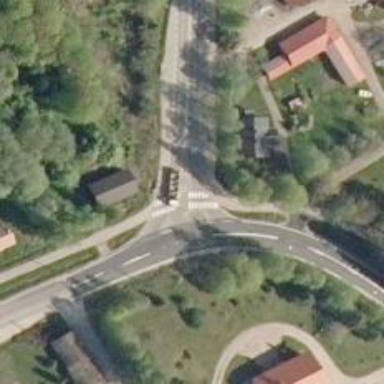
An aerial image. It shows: Island crossing on the road.